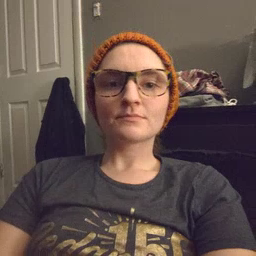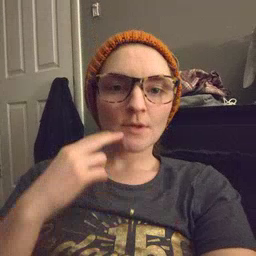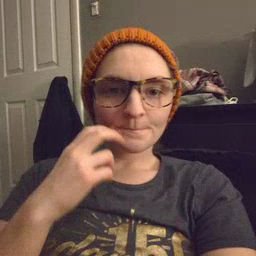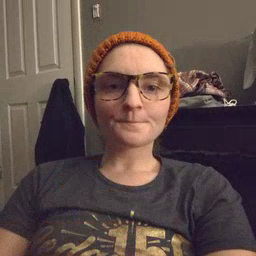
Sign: gum